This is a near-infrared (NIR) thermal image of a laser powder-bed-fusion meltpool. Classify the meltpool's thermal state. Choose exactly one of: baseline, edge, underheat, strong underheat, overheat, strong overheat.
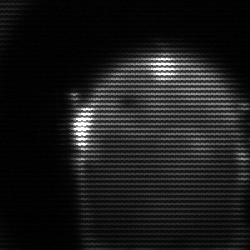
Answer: edge